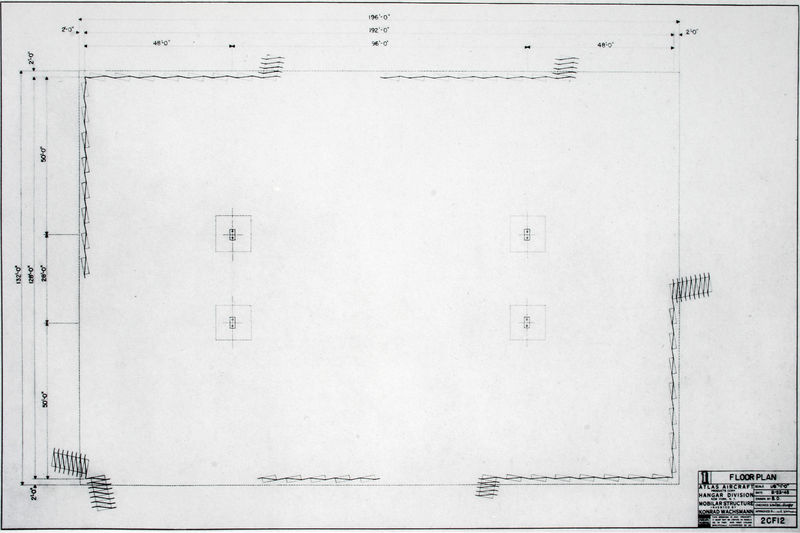
Titel: Hangar-Konstruktionen für Atlas Aircraft (Mobilar Structure), Grundriß Erdgeschoß
Künstler: Konrad Wachsmann
Standort: New York
Schlagwörter: weiß, grau, schwarz, skizze, architektur, rahmen, innenraum, wellen, grafik, graphik, linien, treppe, schwarzweiß, entwurf, quadrate, plan, quadrat, raster, legende, angaben, wellenlinien